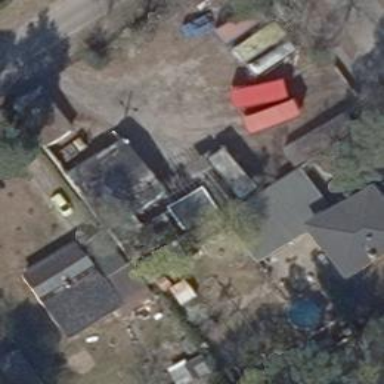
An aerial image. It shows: Detached building with flat roof.